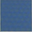
Piece: xx